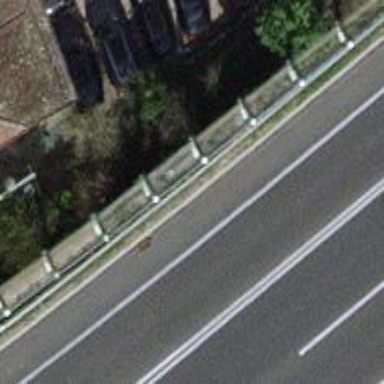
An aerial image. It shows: Wall barrier.